Interaction volume radius: 5 \u00c5
Interaction volume height: 20 \u00c5
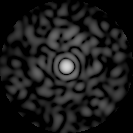
Disorder parameter: 0.8223